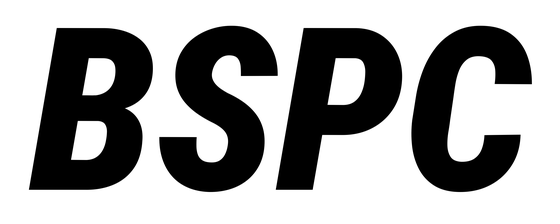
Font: Roboto-Italic_Condensed_Black_Italic